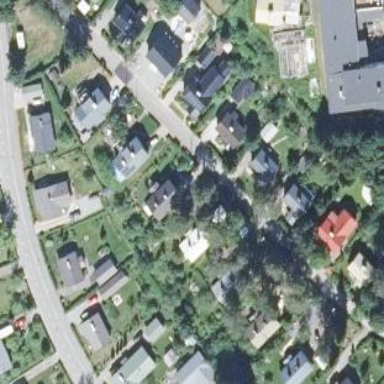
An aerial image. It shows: Residential area.